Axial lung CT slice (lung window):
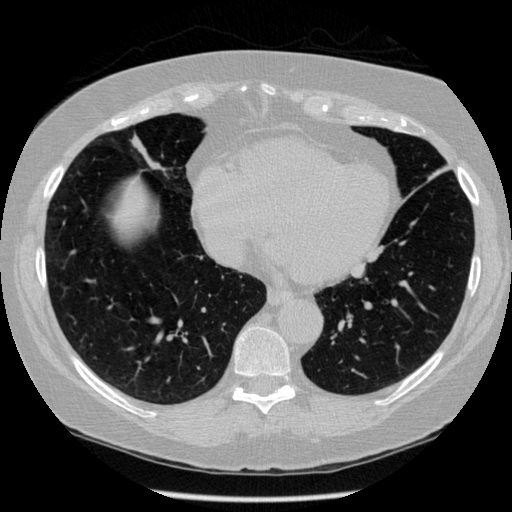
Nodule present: no